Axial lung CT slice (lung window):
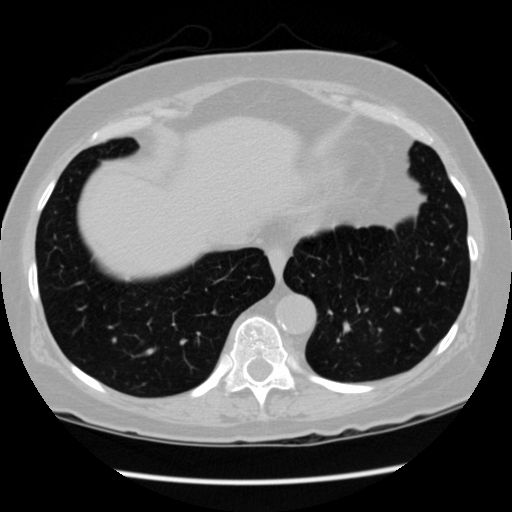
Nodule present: no